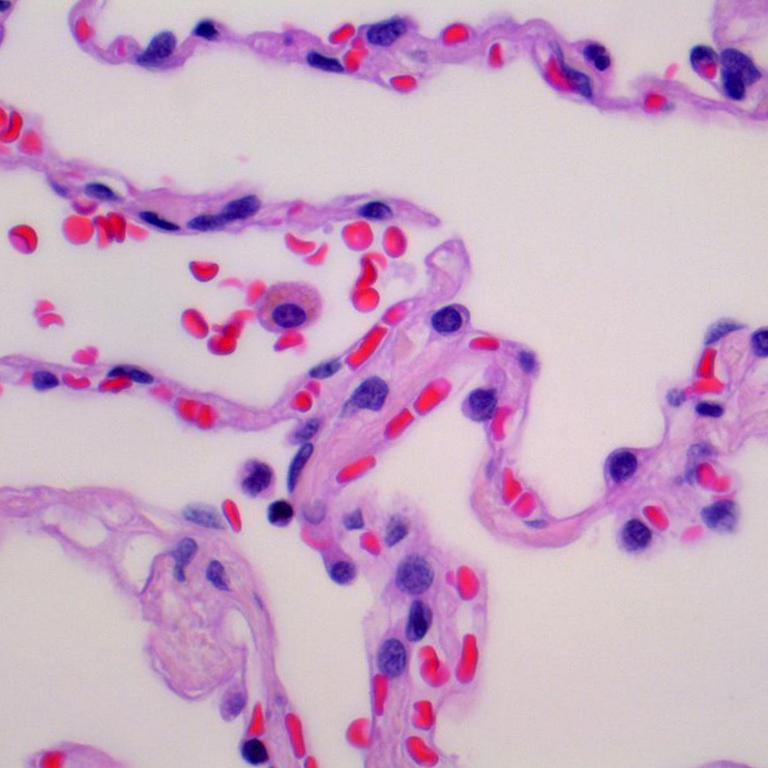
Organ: lung
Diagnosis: benign